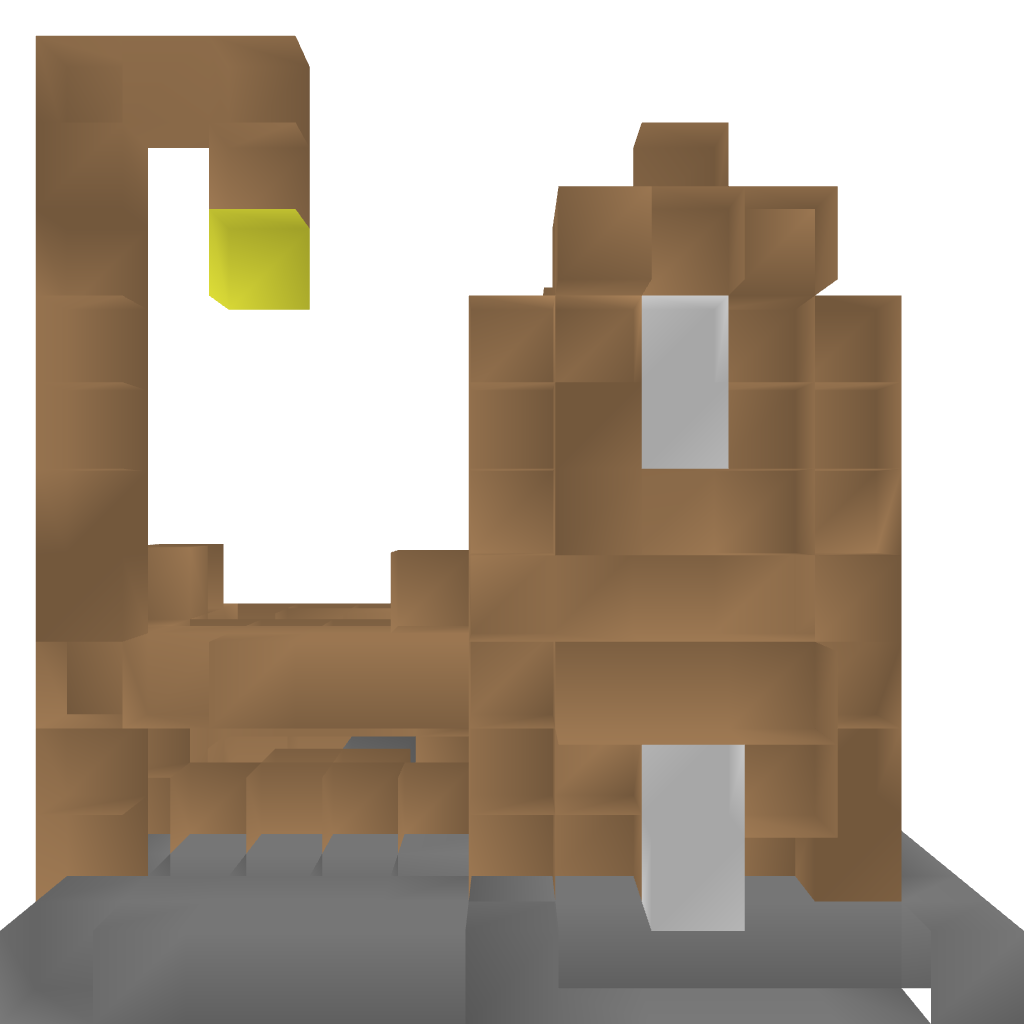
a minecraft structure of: Special Shop (UPDATED FOR 1.7) bad low quality